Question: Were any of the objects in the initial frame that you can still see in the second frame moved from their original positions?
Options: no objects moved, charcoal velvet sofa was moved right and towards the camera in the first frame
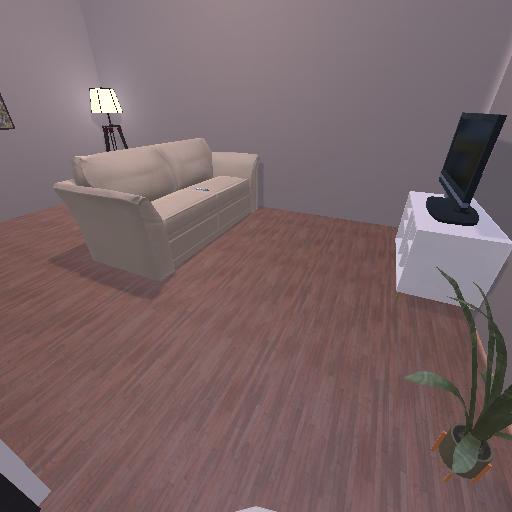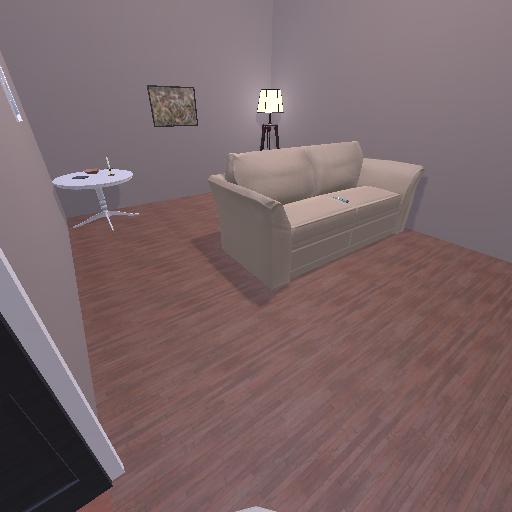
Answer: no objects moved